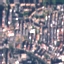
Land use / land cover: Residential